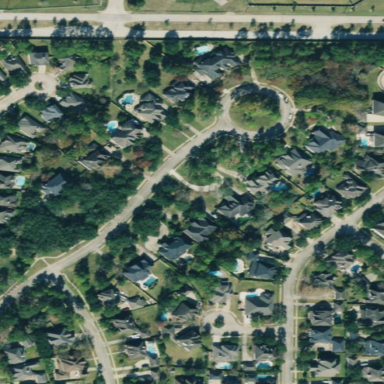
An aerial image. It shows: Residential neighbourhood.